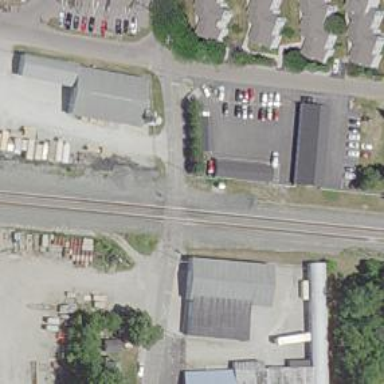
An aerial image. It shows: Railway level crossing.